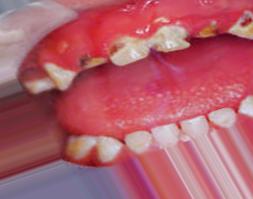
Condition: Caries